\begin{tikzpicture}[scale=2, line join=round, line cap=round]
    % 1. 定义坐标 (根据透视效果设定)
    \coordinate (D) at (0,0);
    \coordinate (C) at (0.8,-0.5);
    \coordinate (B) at (-0.5,-0.6);
    \coordinate (A) at (-2,0);
    \coordinate (P) at (0,1.8);

    % 计算 E 点 (假设 E 在 AP 上，大约是 1/3 处)
    \coordinate (E) at ($(A)!0.45!(P)$);

    % 2. 绘制虚线区域 (被遮挡部分)
    \draw[dashed] (A) -- (D) -- (C);
    \draw[dashed] (D) -- (B);
    \draw[dashed] (D) -- (P);

    % 3. 绘制实线区域 (可见轮廓)
    \draw (A) -- (B) -- (C) -- (P) -- cycle;
    \draw (P) -- (B);
    \draw (E) -- (B);
    \draw (A) -- (P);

    % 4. 标注点位
    \node[left] at (A) {$A$};
    \node[below] at (B) {$B$};
    \node[right] at (C) {$C$};
    \node[below] at (D) {$D$};
    \node[above] at (P) {$P$};
    \node[above left] at (E) {$E$};

\end{tikzpicture}
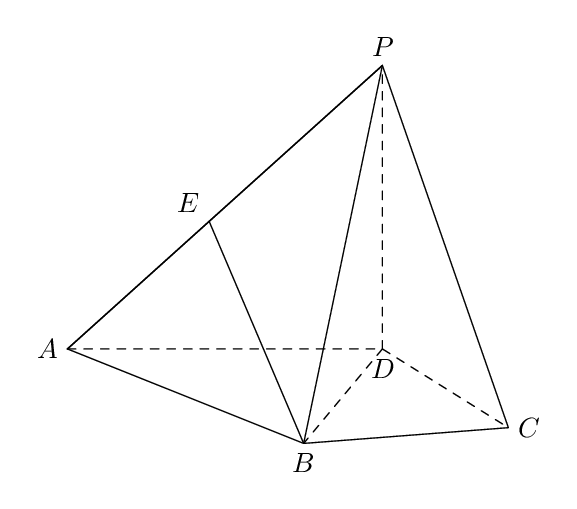
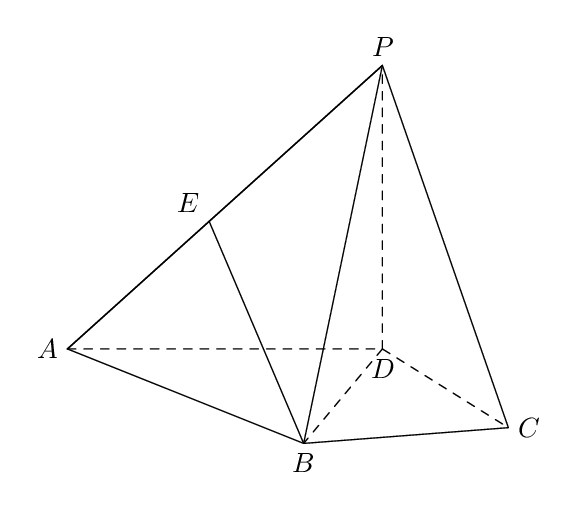
【解答】
\begin{tikzpicture}[scale=2, line join=round, line cap=round]
    % 1. 定义坐标 (根据透视效果设定)
    \coordinate (D) at (0,0);
    \coordinate (C) at (0.8,-0.5);
    \coordinate (B) at (-0.5,-0.6);
    \coordinate (A) at (-2,0);
    \coordinate (P) at (0,1.8);

    % 计算 E 点 (假设 E 在 AP 上，大约是 1/3 处)
    \coordinate (E) at ($(A)!0.45!(P)$);

    % 2. 绘制虚线区域 (被遮挡部分)
    \draw[dashed] (A) -- (D) -- (C);
    \draw[dashed] (D) -- (B);
    \draw[dashed] (D) -- (P);

    % 3. 绘制实线区域 (可见轮廓)
    \draw (A) -- (B) -- (C) -- (P) -- cycle;
    \draw (P) -- (B);
    \draw (E) -- (B);
    \draw (A) -- (P);

    % 4. 标注点位
    \node[left] at (A) {$A$};
    \node[below] at (B) {$B$};
    \node[right] at (C) {$C$};
    \node[below] at (D) {$D$};
    \node[above] at (P) {$P$};
    \node[above left] at (E) {$E$};

\end{tikzpicture}